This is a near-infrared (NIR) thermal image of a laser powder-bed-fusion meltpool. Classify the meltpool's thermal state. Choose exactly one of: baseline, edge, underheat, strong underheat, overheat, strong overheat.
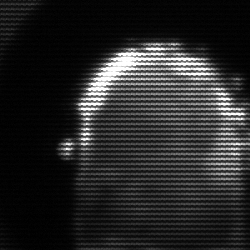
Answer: baseline